Interaction volume radius: 5 \u00c5
Interaction volume height: 30 \u00c5
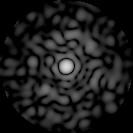
Disorder parameter: 0.8279